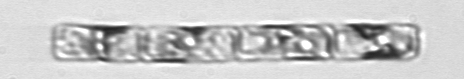
Label: Guinardia_delicatula